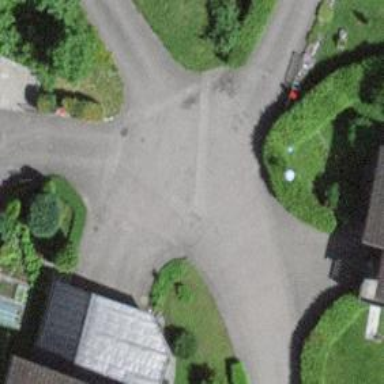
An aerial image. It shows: Residential road without sidewalk.